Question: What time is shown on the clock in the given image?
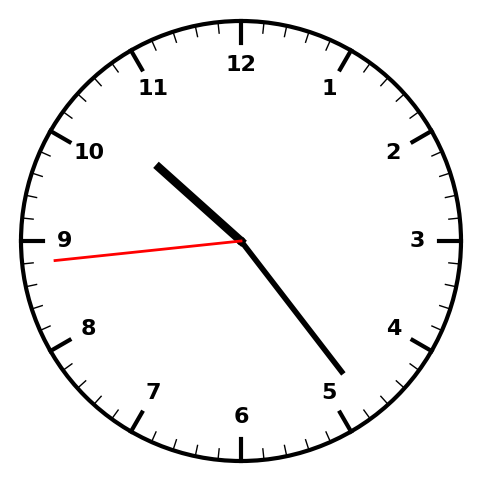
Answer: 10:23:44